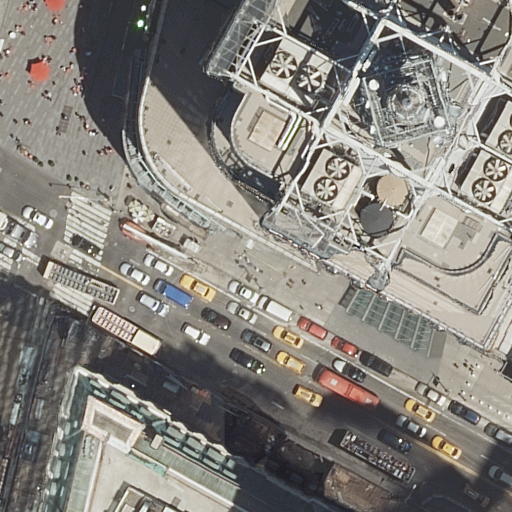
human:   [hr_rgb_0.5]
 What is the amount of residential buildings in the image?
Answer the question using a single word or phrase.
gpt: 1

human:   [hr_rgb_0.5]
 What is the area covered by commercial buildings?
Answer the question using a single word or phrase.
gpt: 2942m2

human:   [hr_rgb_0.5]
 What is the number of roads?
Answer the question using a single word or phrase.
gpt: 8

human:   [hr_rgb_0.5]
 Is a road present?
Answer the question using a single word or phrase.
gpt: yes

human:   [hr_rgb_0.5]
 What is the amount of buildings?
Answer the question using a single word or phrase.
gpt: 3

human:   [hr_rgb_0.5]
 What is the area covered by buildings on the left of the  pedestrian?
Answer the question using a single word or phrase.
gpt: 0m2

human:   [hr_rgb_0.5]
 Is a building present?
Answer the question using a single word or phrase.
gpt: yes

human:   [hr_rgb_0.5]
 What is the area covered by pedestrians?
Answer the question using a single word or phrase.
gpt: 3773m2

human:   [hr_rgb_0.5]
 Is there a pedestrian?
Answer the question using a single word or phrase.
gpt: yes

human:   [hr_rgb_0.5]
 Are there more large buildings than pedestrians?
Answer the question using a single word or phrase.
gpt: yes

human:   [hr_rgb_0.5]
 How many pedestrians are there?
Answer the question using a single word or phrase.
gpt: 1

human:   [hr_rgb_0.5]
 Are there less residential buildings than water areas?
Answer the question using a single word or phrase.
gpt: no

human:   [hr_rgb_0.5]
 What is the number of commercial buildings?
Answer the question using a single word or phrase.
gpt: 1

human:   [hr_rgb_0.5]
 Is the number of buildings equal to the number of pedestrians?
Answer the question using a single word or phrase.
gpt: no

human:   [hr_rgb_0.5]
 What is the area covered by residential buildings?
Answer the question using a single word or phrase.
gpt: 2494m2

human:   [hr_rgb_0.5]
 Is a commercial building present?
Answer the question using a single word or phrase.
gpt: yes

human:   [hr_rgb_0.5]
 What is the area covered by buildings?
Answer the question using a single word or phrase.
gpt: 6263m2

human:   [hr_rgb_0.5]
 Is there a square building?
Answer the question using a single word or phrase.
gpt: no

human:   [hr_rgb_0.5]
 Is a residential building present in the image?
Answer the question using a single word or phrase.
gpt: yes

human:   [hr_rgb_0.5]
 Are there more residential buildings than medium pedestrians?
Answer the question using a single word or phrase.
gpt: yes

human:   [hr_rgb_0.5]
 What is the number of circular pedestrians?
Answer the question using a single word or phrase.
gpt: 0

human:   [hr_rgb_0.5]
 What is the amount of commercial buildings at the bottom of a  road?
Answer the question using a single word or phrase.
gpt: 1

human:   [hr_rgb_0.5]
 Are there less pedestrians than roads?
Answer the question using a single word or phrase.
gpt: yes

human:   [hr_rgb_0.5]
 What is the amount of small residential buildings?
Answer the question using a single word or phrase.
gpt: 0

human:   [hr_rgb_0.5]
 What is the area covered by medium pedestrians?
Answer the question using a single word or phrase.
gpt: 0m2

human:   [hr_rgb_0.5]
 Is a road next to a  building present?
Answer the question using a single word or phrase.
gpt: yes

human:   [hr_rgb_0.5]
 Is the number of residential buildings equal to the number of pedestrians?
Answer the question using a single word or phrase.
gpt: yes

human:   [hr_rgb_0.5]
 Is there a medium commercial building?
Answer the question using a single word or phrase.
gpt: no

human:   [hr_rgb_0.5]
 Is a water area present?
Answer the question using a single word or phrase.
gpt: no

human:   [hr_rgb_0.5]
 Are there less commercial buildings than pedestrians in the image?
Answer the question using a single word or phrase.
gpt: no

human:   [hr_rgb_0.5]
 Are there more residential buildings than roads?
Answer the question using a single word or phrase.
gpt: no

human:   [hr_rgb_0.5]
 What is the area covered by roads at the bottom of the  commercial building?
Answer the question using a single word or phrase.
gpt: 0m2

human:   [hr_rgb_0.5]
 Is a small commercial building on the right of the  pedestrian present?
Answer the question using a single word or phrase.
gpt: no

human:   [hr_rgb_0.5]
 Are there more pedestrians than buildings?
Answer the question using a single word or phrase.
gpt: no

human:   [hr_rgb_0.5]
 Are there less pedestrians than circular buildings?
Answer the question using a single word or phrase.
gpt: no

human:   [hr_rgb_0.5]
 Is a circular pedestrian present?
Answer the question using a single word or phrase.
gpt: no

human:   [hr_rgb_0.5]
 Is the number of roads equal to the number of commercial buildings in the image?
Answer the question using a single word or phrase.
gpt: no

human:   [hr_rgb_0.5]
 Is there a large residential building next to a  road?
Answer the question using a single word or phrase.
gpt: yes

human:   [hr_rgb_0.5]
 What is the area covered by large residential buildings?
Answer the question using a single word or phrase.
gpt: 2494m2

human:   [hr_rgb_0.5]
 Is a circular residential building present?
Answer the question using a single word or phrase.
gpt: no

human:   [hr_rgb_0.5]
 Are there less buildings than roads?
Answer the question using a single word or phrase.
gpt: yes

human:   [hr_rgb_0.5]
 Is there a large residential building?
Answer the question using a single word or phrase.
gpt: yes

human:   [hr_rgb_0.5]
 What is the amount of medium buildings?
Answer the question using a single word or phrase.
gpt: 0

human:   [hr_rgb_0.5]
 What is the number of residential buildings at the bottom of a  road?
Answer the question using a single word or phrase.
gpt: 0

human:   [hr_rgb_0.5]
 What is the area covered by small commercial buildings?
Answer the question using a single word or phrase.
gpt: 0m2

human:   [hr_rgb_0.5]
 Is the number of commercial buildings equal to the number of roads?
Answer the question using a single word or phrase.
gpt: no

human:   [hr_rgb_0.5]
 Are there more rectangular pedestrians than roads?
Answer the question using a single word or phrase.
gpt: no

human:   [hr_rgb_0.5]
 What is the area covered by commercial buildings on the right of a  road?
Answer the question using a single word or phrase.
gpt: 2942m2

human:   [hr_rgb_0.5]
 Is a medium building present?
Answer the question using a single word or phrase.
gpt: no

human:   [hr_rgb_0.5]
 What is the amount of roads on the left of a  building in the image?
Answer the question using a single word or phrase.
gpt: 8

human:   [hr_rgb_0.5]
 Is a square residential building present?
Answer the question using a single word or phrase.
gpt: no

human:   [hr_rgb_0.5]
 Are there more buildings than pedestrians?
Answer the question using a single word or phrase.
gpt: yes

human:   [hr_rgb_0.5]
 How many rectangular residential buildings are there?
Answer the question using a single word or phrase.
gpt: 0

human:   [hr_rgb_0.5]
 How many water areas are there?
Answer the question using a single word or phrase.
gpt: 0

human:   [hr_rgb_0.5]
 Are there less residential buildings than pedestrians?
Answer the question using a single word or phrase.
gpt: no

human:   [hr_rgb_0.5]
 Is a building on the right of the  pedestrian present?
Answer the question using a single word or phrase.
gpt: yes

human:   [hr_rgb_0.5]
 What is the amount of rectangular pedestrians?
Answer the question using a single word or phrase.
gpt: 0

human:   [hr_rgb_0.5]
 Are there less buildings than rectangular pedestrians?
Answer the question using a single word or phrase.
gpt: no

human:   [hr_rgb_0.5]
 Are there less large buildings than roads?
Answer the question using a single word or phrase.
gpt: yes

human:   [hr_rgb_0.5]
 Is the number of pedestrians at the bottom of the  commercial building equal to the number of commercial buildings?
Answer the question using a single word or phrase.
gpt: no

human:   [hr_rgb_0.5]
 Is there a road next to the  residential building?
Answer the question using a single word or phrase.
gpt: yes

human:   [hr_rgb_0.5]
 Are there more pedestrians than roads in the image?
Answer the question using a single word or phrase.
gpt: no

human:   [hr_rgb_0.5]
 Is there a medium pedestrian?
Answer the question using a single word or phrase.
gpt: no

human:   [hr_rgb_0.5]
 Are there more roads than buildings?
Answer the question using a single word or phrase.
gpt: yes